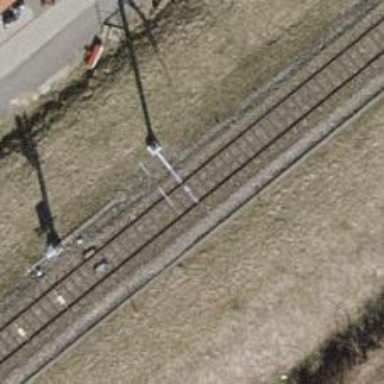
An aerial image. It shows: Catenary mast for power lines.